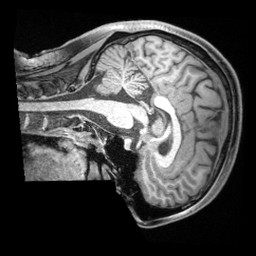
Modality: T1w
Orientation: sagittal
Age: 23
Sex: male
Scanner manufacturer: siemens
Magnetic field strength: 3 T
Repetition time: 1.68 s
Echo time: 0.00188 s